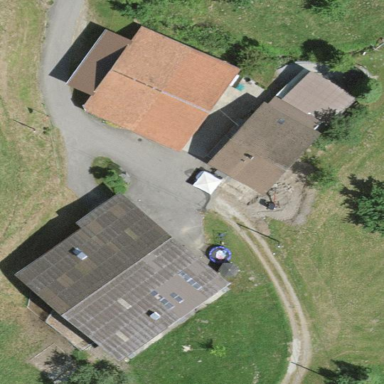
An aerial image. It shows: Farmyard area.